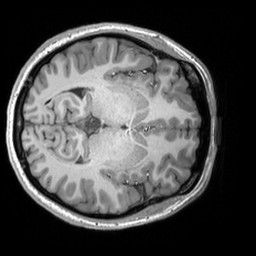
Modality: T1w
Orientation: axial
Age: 24
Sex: female
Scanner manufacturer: siemens
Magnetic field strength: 3 T
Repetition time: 2.53 s
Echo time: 0.00298 s